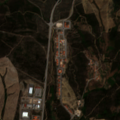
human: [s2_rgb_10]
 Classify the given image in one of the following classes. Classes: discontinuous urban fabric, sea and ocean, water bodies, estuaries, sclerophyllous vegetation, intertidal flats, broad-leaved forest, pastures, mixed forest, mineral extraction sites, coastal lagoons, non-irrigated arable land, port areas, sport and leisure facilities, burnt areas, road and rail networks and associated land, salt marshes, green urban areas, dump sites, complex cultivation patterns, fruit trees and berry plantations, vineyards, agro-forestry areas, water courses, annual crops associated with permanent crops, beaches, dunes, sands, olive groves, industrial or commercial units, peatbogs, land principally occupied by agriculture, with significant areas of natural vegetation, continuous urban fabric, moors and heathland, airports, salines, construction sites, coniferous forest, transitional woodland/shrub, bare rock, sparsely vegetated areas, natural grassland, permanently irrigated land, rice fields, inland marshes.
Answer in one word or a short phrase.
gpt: industrial or commercial units, annual crops associated with permanent crops, land principally occupied by agriculture, with significant areas of natural vegetation, transitional woodland/shrub